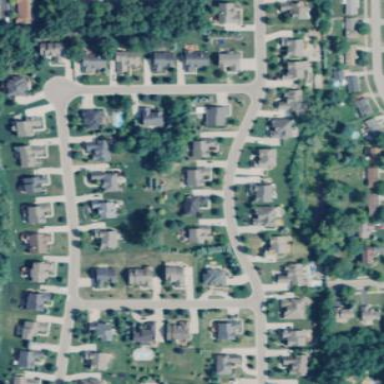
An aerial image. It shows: Residential area.